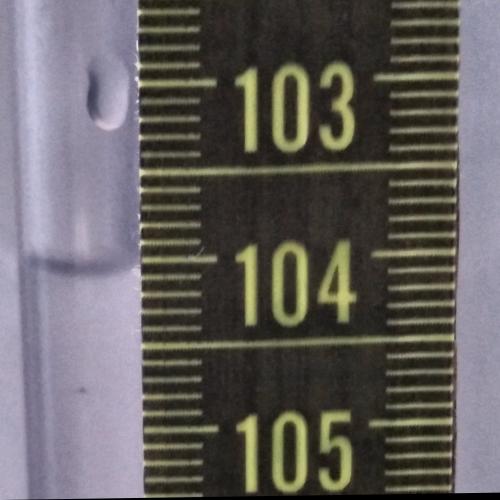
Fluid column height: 104.0 cm